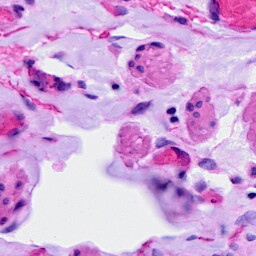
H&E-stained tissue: Ovarian